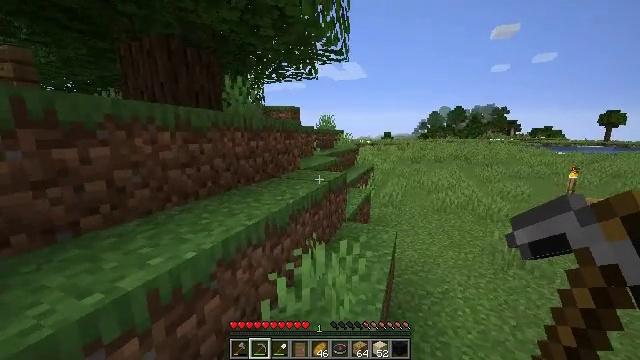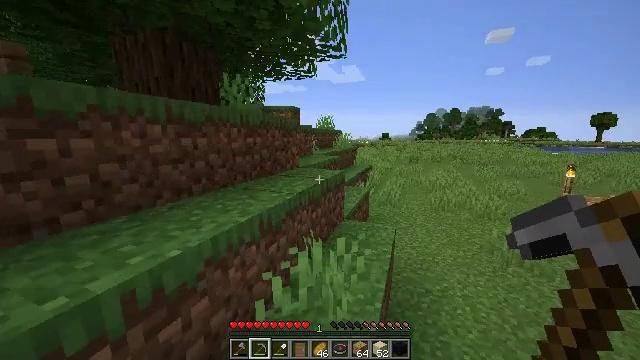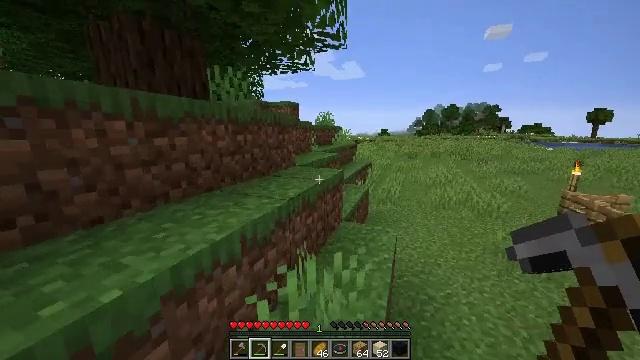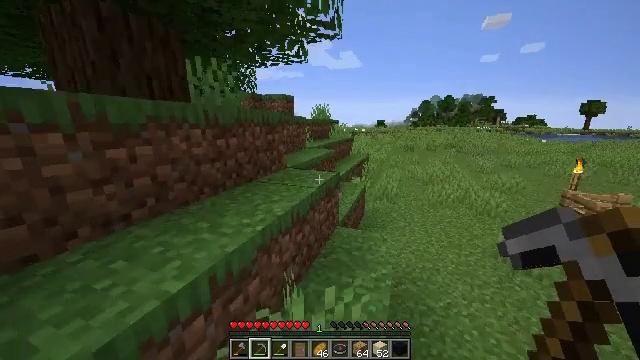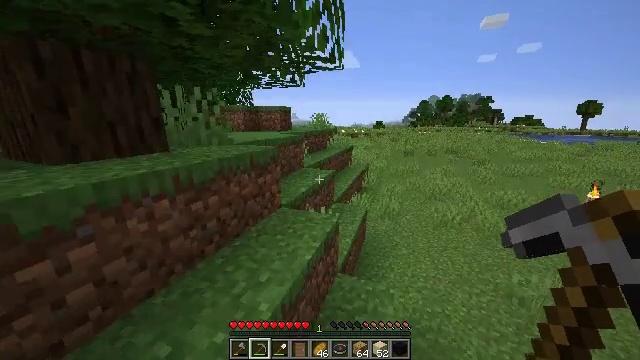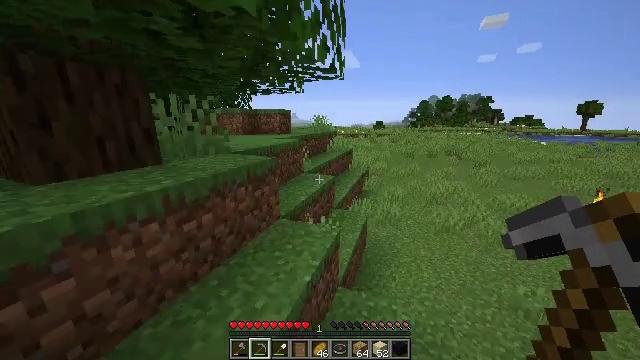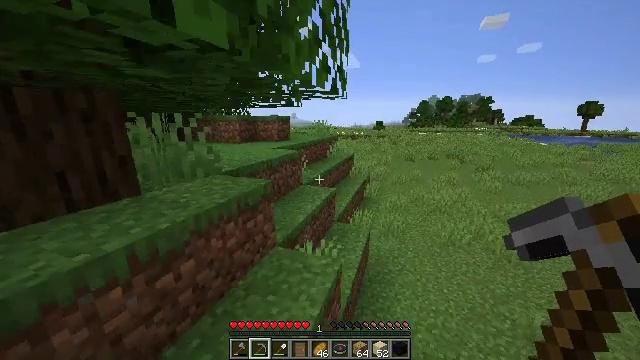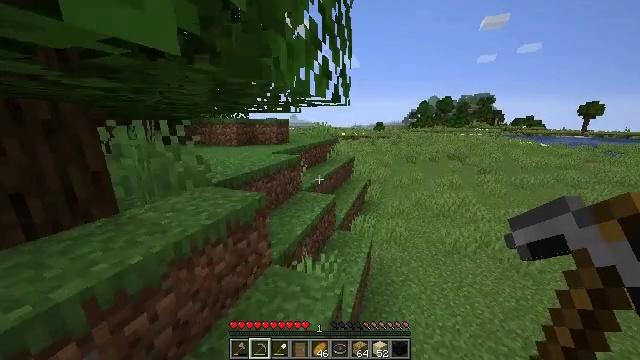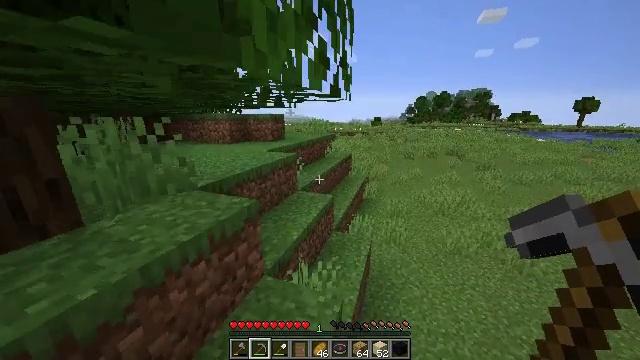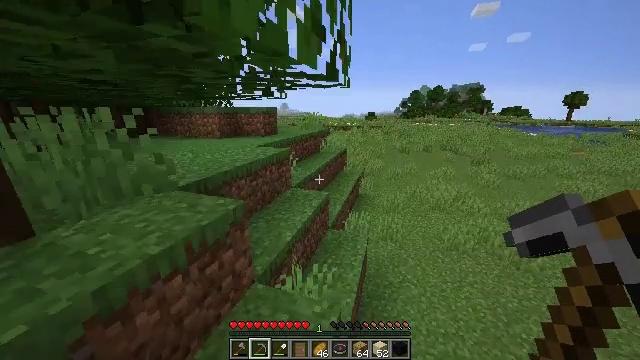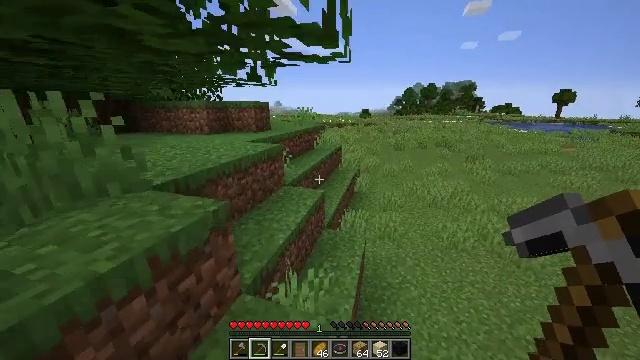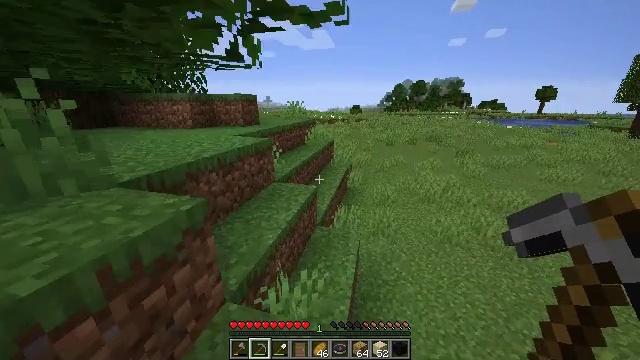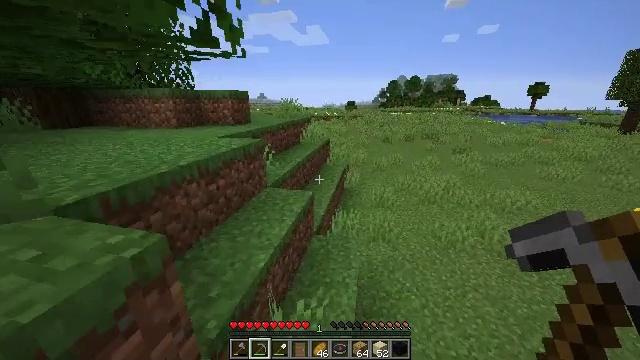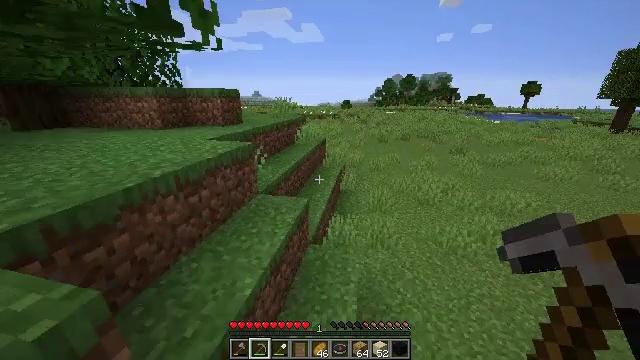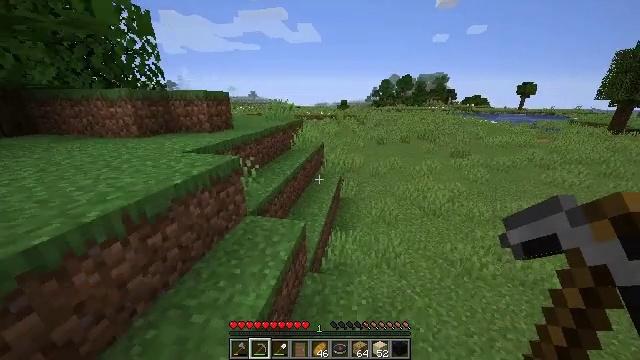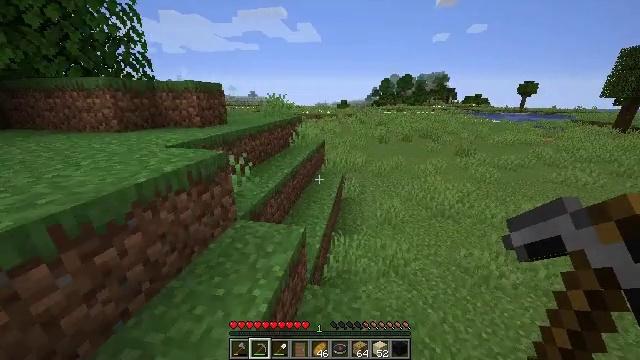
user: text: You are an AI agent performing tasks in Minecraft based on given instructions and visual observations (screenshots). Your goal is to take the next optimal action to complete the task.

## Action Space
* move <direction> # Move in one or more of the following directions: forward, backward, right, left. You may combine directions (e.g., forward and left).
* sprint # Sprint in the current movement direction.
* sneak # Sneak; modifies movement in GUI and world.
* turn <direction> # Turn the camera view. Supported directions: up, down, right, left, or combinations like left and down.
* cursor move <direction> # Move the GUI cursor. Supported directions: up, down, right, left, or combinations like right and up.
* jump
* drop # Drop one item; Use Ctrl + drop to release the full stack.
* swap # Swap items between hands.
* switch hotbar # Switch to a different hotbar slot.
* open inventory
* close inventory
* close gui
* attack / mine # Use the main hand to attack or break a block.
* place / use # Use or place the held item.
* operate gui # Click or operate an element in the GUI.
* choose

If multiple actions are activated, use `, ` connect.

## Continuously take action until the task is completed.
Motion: motion action
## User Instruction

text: Collect sugar cane near water sources.
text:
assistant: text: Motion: move forward, sprint, jump
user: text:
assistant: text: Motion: move forward, sprint, turn down, jump
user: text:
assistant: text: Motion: move forward, sprint, turn down, jump
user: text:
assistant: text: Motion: move forward, sprint, jump
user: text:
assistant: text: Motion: move forward, sprint, jump
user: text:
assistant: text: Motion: move forward, sprint, jump
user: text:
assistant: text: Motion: move forward, sprint, jump
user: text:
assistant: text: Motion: move forward, sprint, turn down, jump
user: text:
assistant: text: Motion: move forward, sprint, turn right and down, jump
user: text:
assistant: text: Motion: move forward, sprint, turn right, jump
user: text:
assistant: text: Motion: move forward, sprint, turn right, jump
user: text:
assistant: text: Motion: move forward, sprint, turn right, jump
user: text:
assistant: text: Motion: move forward, sprint, turn right, jump
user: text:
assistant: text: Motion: move forward, sprint, jump
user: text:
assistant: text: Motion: move forward, sprint, jump
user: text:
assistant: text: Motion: move forward, sprint, jump
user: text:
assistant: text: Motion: move forward, sprint, jump
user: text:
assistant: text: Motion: move forward, sprint, jump
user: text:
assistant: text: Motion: move forward, sprint, jump
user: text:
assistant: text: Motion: move forward, sprint, jump
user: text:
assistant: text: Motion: move forward, sprint, jump
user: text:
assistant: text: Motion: move forward, sprint, jump
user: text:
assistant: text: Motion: move forward, sprint, jump
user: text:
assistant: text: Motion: move forward, sprint, jump
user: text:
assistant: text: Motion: move forward, sprint, jump
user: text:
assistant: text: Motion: move forward, sprint, turn left and up, jump
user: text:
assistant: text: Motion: move forward, sprint, turn left, jump
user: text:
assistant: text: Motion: move forward, sprint, turn left, jump
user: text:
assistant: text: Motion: move forward, sprint, turn left, jump
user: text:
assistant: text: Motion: move forward, sprint, turn left, jump